Question: I have a dataframe like shown below
'''
Quarter X2013 X2014 Total.Result
1 Qtr 1 77282.13 66421.10 143703.2
2 Qtr 2 69174.64 76480.13 145654.8
3 Qtr 3 65238.47 79081.74 144320.2
4 Qtr 4 65429.73 109738.82 175168.5
'''
And I generated a barplot by melting the data-frame as shown below. But the problem lies in annotating the bar values as shown in the flowing pic.
'''
dfm <- melt(qtr2, id.vars = c('Quarter', 'Total.Result'))
#ggplot statement
{
ggplot(dfm, aes(x = factor(Quarter), y = value, fill = variable) ) +
geom_bar(stat="identity", position = 'dodge') + theme_bw() +
geom_text(aes(label=value,angle = 90), vjust=0)+
ylab("Sales ($)") +
xlab("Quarter")+
ggtitle(label1) +
theme(plot.title = element_text(size=20,lineheight=.8, face="bold"))+
scale_fill_discrete(name="Years",
breaks=c("X2013", "X2014"),
labels=c("2013", "2014")) +
theme(legend.background = element_rect(fill="gray90",
size=.5, linetype="dotted"))+
theme(axis.title.x = element_text(face="bold", colour="#990000", size=20),
axis.text.x = element_text(angle=90, vjust=0.5, size=16))+
theme(axis.title.y = element_text(face="bold", colour="#990000", size=20),
axis.text.y = element_text(angle=90, vjust=0.5, size=16))+
scale_y_continuous(labels=dollar)
}
'''
The output plot

How do I set proper position and font styles to the 'geom_text' ?
---
The .csv file for the sample data to import into R
'''
"Quarter","2013","2014","Total Result"
"Qtr 1", 77282.13, 66421.10, 143703.23
"Qtr 2", 69174.64, 76480.13, 145654.77
"Qtr 3", 65238.47, 79081.74, 144320.21
"Qtr 4", 65429.73, 109738.82, 175168.55
'''
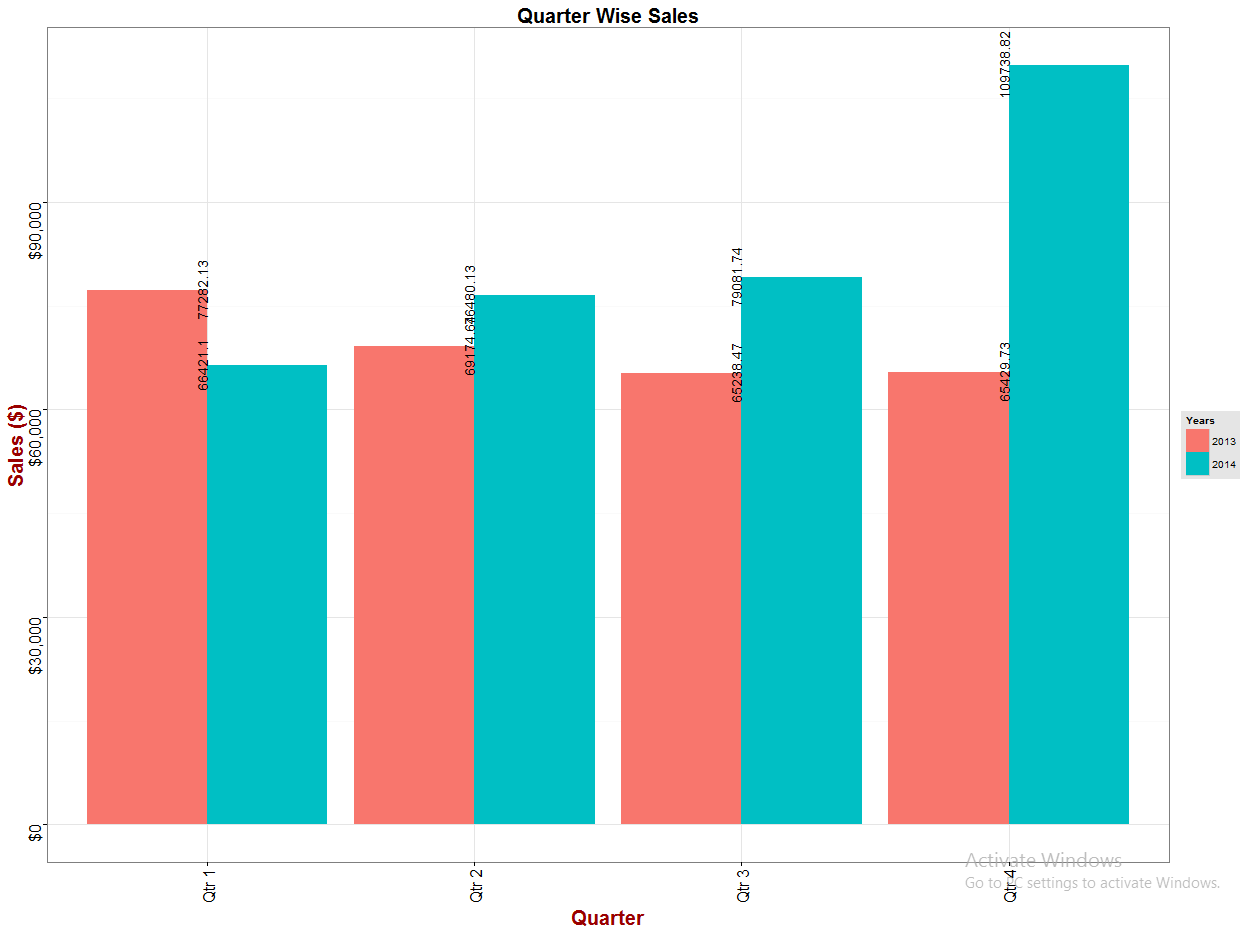
Answer: This should work, however I am not using 'angle'.
'''
ggplot(dfm,aes(factor(Quarter),value,fill=variable)) +
geom_bar(stat="identity",position=position_dodge()) +
geom_text(aes(y=value,ymax=value,label=value),
position=position_dodge(width=0.9),vjust=0.9) +
ylab("Sales ($)") +
xlab("Quarter")+
ggtitle("label1") +
theme_bw() +
theme(plot.title = element_text(size=20,lineheight=.8, face="bold"),
legend.background = element_rect(fill="gray90", size=0.5, linetype="dotted"),
axis.title.x = element_text(face="bold", colour="#990000", size=20),
axis.text.x = element_text(angle=90, vjust=0.5, size=16),
axis.title.y = element_text(face="bold", colour="#990000", size=20),
axis.text.y = element_text(angle=90, vjust=0.5, size=16))
'''